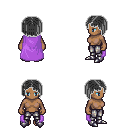
a pixel art fantasy rpg character, female body template, human, dark skin, lavender cape, metal pants, gray pageboy hairstyle, metal boots, four views (front, back, left, right), 2x2 character sprite sheet, small pixel art, hard edges, no anti-aliasing